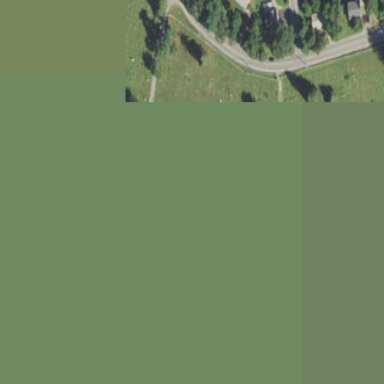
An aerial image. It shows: Cemetery.